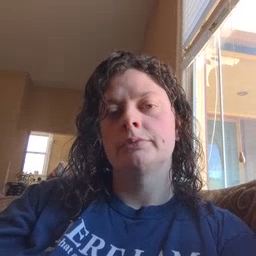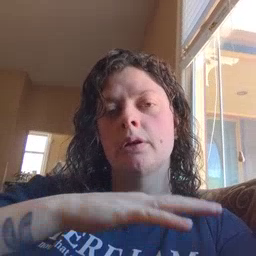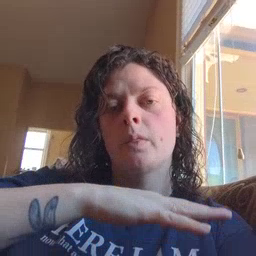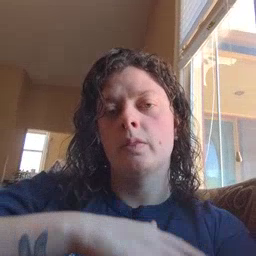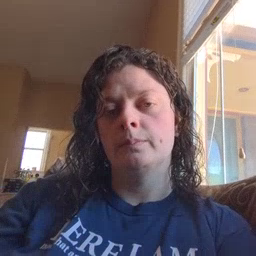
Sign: table